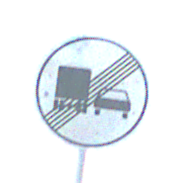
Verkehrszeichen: EndeUeberholverbotKraftfahrzeuge
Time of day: SunriseSunset
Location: Outdoor (Beach)
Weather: Clear
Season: NotSpecified
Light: Natural